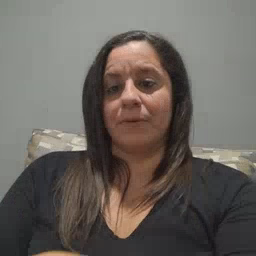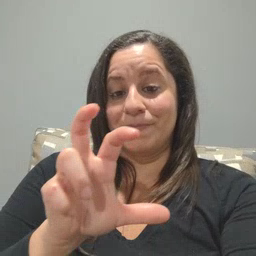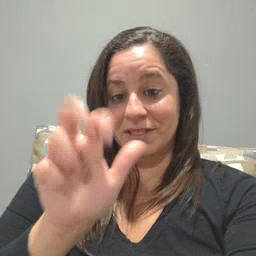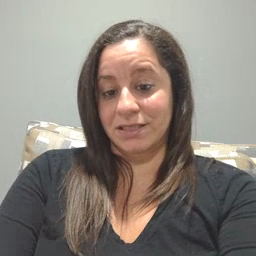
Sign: pizza